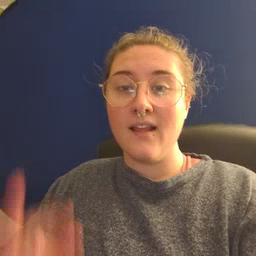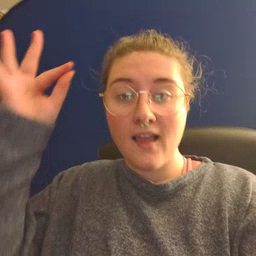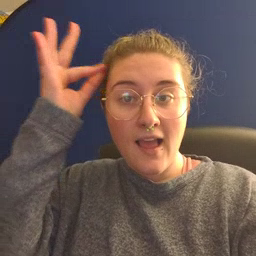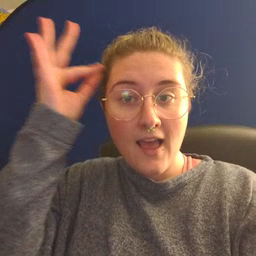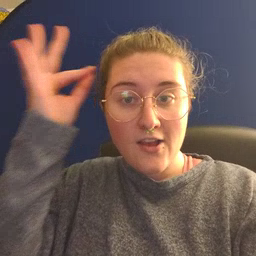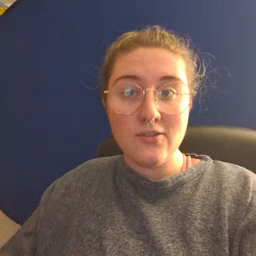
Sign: hair